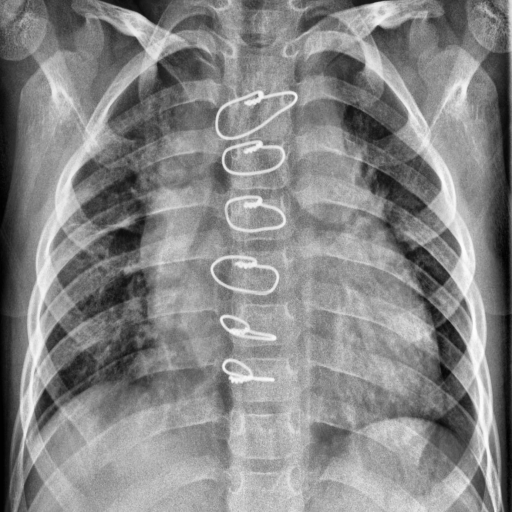
Finding: PNEUMONIA